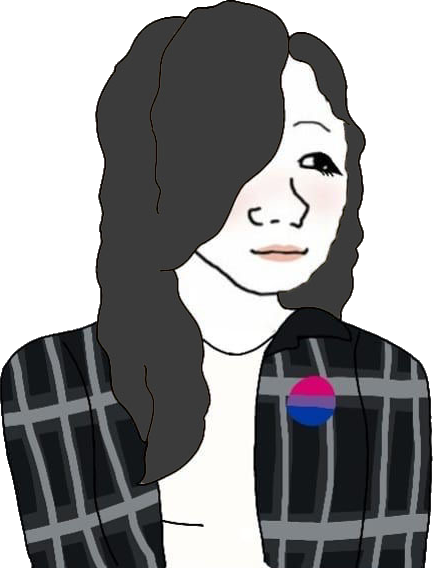
Label: 5_Trad_Wife